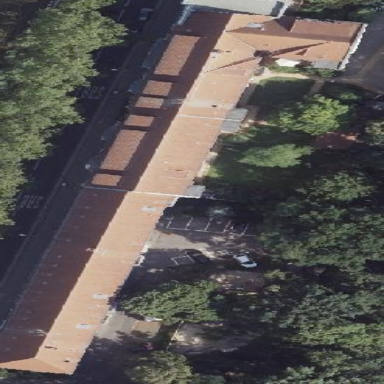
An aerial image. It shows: Hipped roof on apartment building.